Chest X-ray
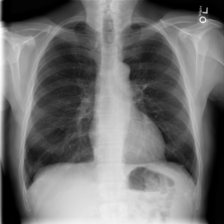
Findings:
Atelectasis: positive
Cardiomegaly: negative
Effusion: negative
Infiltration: negative
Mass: negative
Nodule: negative
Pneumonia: negative
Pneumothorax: negative
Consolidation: negative
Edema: negative
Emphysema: negative
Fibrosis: negative
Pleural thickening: negative
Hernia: negative